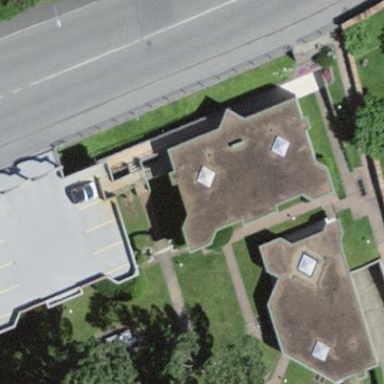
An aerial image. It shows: University building.